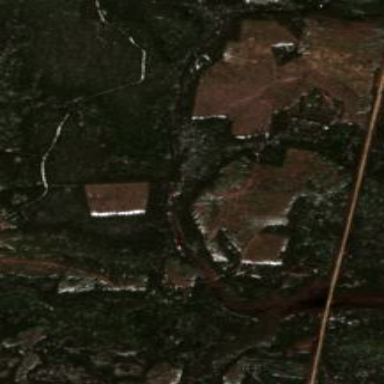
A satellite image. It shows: Clearcut man-made area surrounded by scrub vegetation.